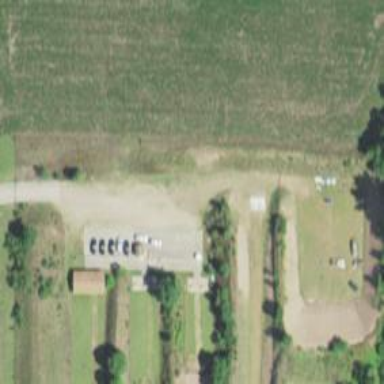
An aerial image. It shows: Shooting ground for the sport of shooting.